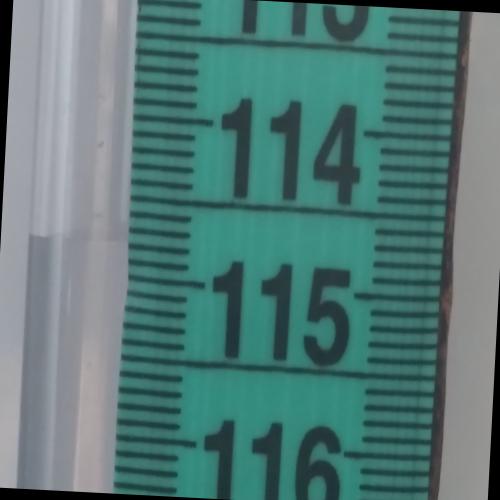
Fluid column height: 114.8 cm